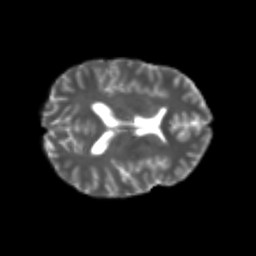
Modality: T2w
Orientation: axial
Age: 24
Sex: male
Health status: healthy
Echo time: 0.074 s